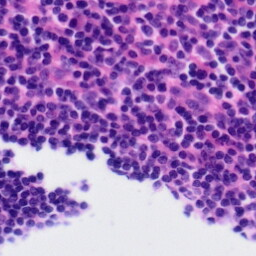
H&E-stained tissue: Tonsil